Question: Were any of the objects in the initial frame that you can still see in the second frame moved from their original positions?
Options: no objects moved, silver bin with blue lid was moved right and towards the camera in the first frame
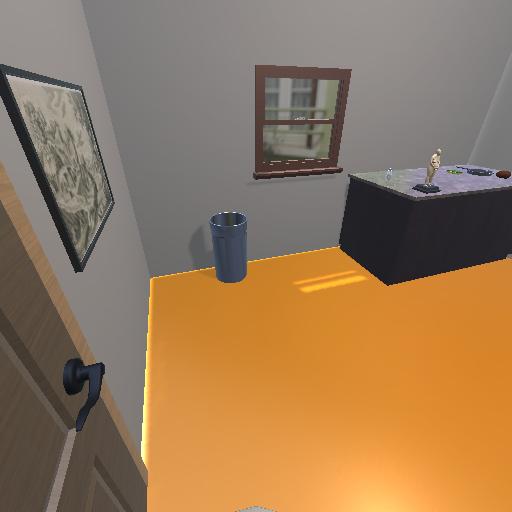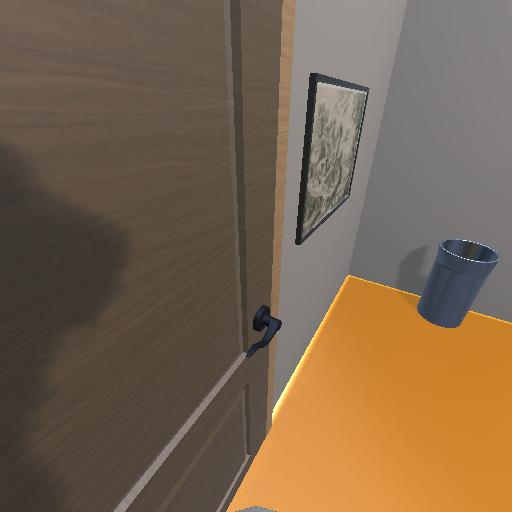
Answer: no objects moved